Question: I should create a table as shown in the link below, I thought of implementing this in two ways.
1. I should create a table with borders in static way and update the contents dynamically, I mean static months in first column and dynamic values in second column using activity.
2. I can dynamically set both columns by supplying month name and values from activity.
My questions are:
1. How to create this table with white background and borders as shown below ? Since I couldn't spot any blog with a table containing white background and borders.
2. How to supply dynamic values to each cell of the table from the activity.

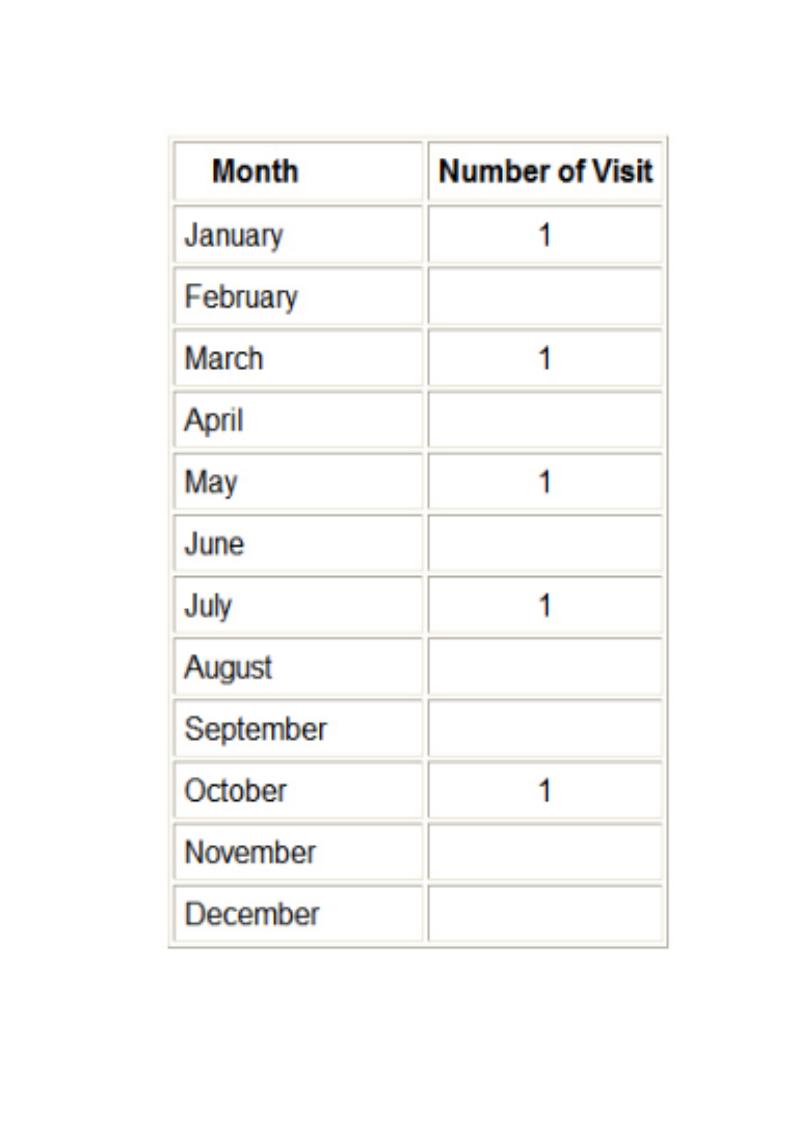
Answer: Use this code:--
## my_drawable.xml(Used for border):-
'''
<?xml version="1.0" encoding="utf-8"?>
<layer-list xmlns:android="http://schemas.android.com/apk/res/android" >
<item>
<shape android:shape="rectangle" >
<solid android:color="#B8B9B1" />
</shape>
</item>
<item
android:bottom="3px"
android:left="3px"
android:right="3px"
android:top="3px">
<shape android:shape="rectangle" >
<solid android:color="#FFFFFF" />
</shape>
</item>
</layer-list>
'''
## xml:--
'''
<TableLayout
android:layout_width="fill_parent"
android:layout_height="wrap_content"
android:background="@drawable/my_drawable"
android:padding="5dp" >
<TableRow
android:layout_width="wrap_content"
android:layout_height="wrap_content" >
<TextView
android:id="@+id/home"
android:layout_width="0dp"
android:layout_weight="1"
android:background="@drawable/my_drawable"
android:gravity="center"
android:padding="15dip"
android:text="Months" />
<TextView
android:id="@+id/status"
android:layout_width="0dp"
android:layout_weight="1"
android:background="@drawable/my_drawable"
android:gravity="center"
android:padding="15dip"
android:text="Number of Visits" />
</TableRow>
<TableRow
android:layout_width="wrap_content"
android:layout_height="wrap_content" >
<TextView
android:layout_width="0dp"
android:layout_weight="1"
android:background="@drawable/my_drawable"
android:gravity="center"
android:padding="15dip"
android:text="January" />
<TextView
android:layout_width="0dp"
android:layout_weight="1"
android:background="@drawable/my_drawable"
android:gravity="center"
android:padding="15dip"
android:text="1" />
</TableRow>
<TableRow
android:layout_width="wrap_content"
android:layout_height="wrap_content" >
<TextView
android:layout_width="0dp"
android:layout_weight="1"
android:background="@drawable/my_drawable"
android:gravity="center"
android:padding="15dip"
android:text="Februrary" />
<TextView
android:layout_width="0dp"
android:layout_weight="1"
android:background="@drawable/my_drawable"
android:gravity="center"
android:padding="15dip"
android:text="" />
</TableRow>
</TableLayout>
'''
I have just added 3 rows now.I just show you how to do it.
And for white border and all that you need to create Layer-list drawable and set it to your tablelayout.
Enjoy..!